Field crop: maize
Growth stage: 2
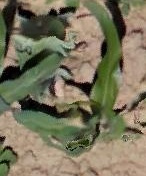
Species: maize